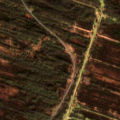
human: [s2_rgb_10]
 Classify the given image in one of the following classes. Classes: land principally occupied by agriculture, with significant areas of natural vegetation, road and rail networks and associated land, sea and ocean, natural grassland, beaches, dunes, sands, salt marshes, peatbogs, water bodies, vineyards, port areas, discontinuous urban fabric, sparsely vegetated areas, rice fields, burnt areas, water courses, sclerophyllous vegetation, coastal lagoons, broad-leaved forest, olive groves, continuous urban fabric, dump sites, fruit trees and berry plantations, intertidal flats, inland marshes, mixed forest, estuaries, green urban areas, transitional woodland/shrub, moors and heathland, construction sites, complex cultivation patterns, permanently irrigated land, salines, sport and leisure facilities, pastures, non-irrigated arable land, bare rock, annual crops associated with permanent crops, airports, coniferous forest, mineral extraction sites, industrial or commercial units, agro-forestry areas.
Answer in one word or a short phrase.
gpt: broad-leaved forest, peatbogs